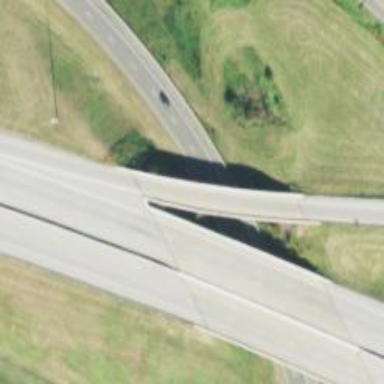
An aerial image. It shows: Bridge over motorway.